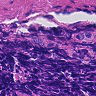
Metastatic tissue present: no